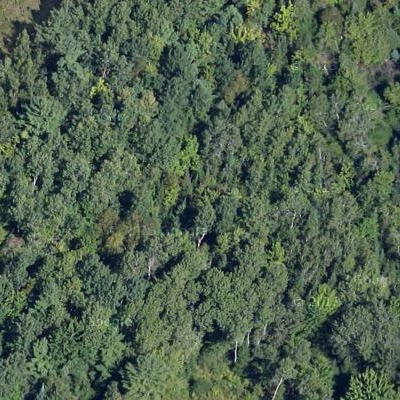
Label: Forest